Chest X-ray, AP view. Patient: 48 years old, sex M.
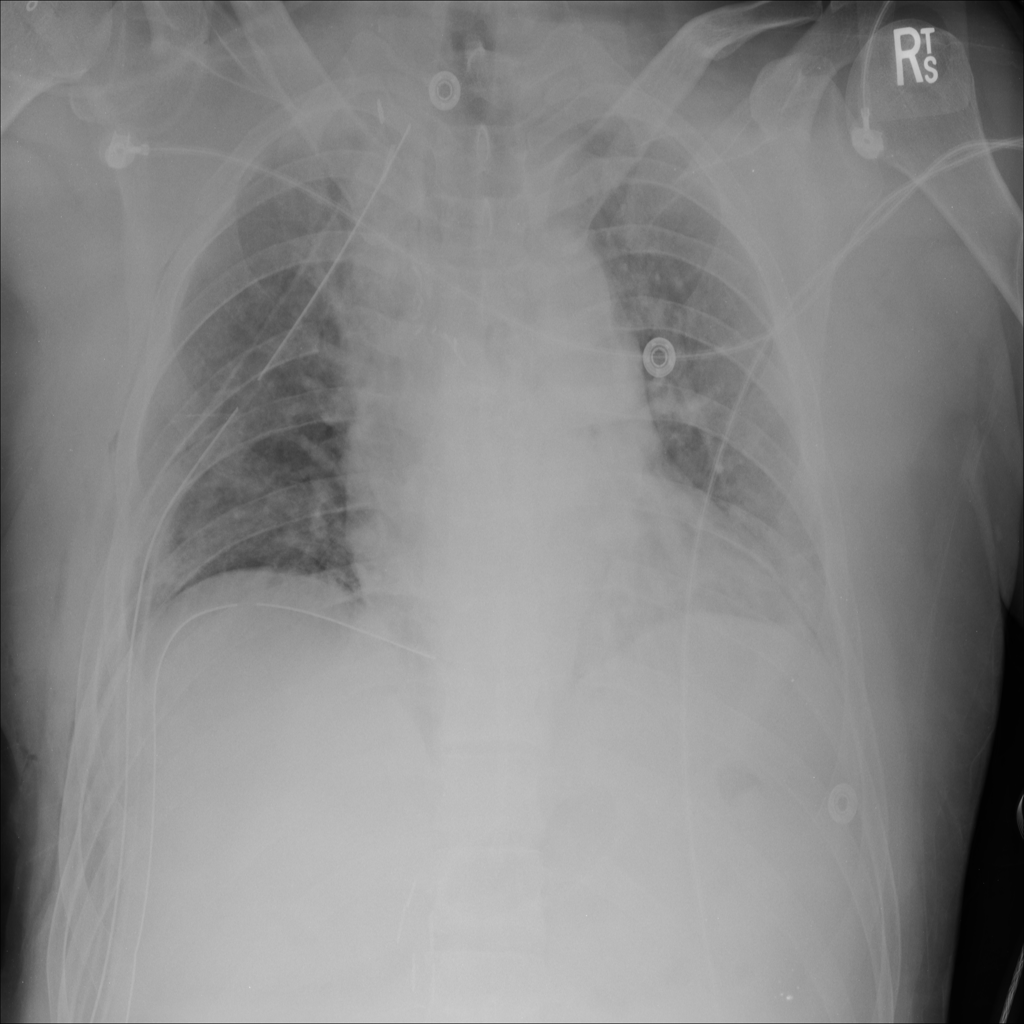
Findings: Atelectasis